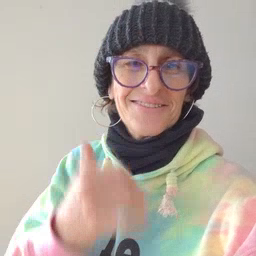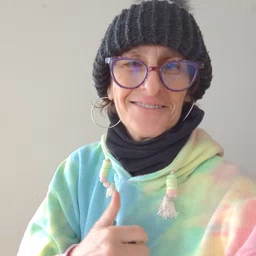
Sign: tree